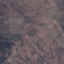
Land use / land cover class: HerbaceousVegetation